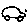
Label: car